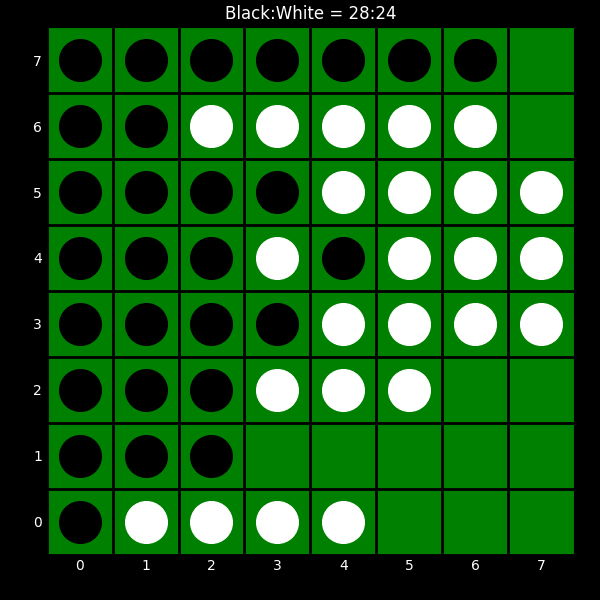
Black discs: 28
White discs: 24